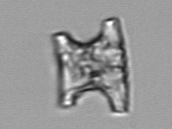
Label: Eucampia